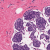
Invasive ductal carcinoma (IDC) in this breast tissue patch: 0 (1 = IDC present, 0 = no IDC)